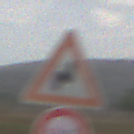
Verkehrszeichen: DoppelkurveRechts
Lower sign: Ueberholverbot
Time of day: Midday
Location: Outdoor (Nature)
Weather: PartlyCloudy
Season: NotSpecified
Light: Natural